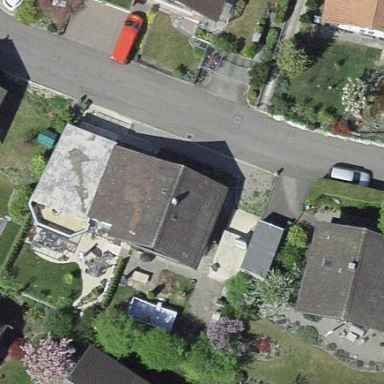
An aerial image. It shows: Residential building.